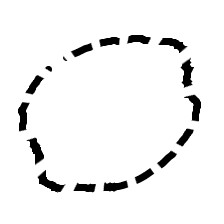
Shape: circle